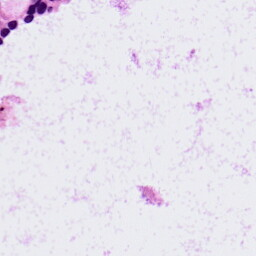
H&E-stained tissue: LymphNode